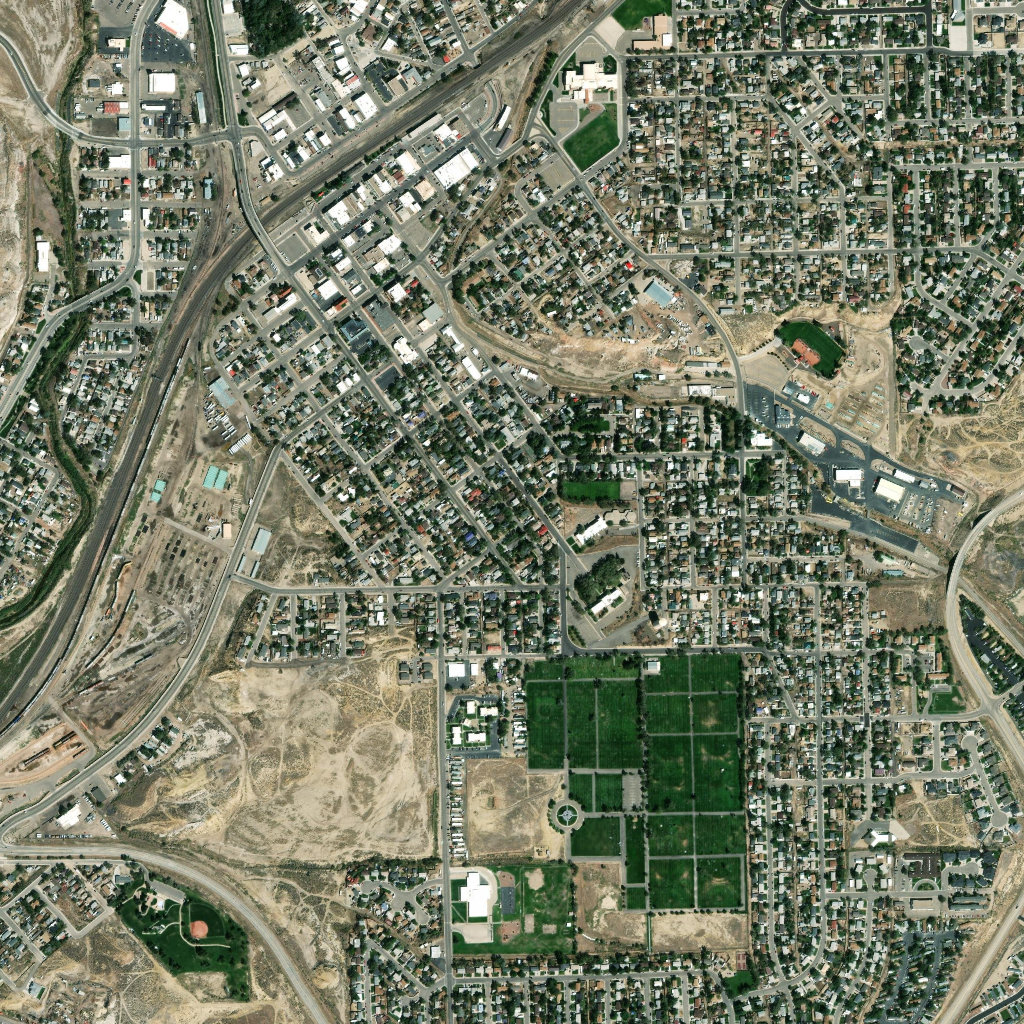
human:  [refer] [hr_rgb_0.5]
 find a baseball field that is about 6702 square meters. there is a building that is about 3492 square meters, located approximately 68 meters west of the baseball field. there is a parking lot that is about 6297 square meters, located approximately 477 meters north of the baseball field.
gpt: <box>[[51, 84, 55, 89, 0]]</box>